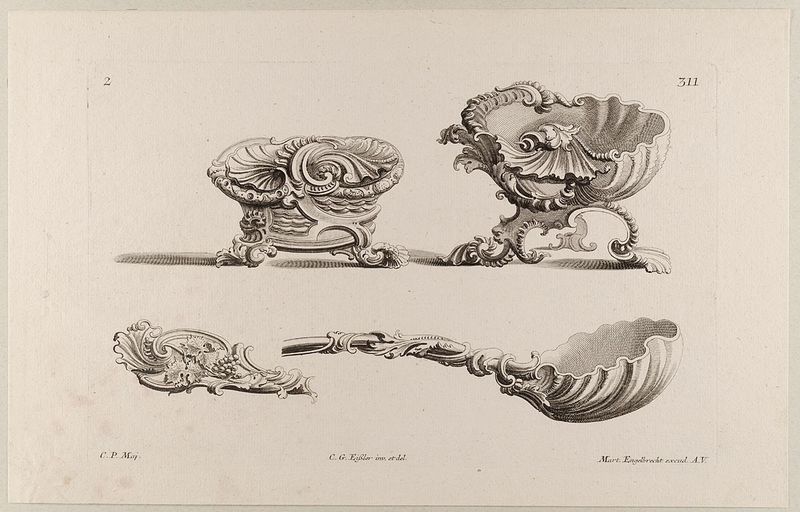
Titel: Zwei Schüsseln und ein Schöpflöffel
Künstler: Martin Engelbrecht
Standort: Hamburg
Institution: Museum für Kunst und Gewerbe Hamburg
Schlagwörter: laub, zeichnung, barock, schale, rokoko, grafik, graphik, wein, ornamente, fotografie, photographie, gefäß, porzellan, druckgraphik, druckgrafik, radierung, kunstgewerbe, muschel, kelle, kunsthandwerk, rocaille, inventar, goldschmiedearbeit, tischaufsatz, style, reproduktionen, industriedesign, druckerzeugnisse, naturalia, muschelwerk, behälter, schüssel, löffel, ornamentstich, vorlageblätter, rochaille, eißler, 311, maj